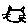
Label: cat